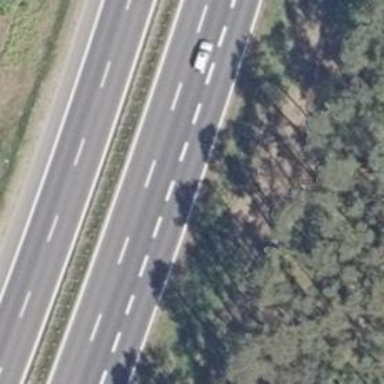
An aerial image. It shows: Asphalt trunk highway designated as motorroad.